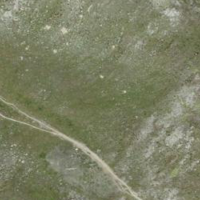
EUNIS habitat code: 26
Species observed at this site:
Silene acaulis